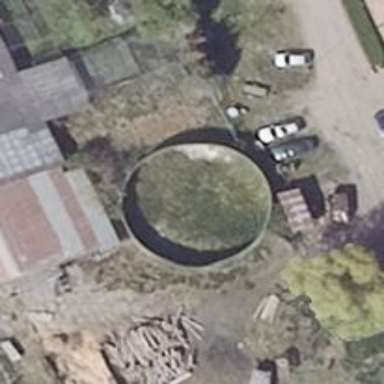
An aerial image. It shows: Building with storage tank.